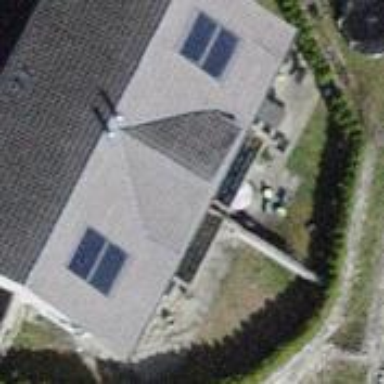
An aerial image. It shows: Building with tiled roof.